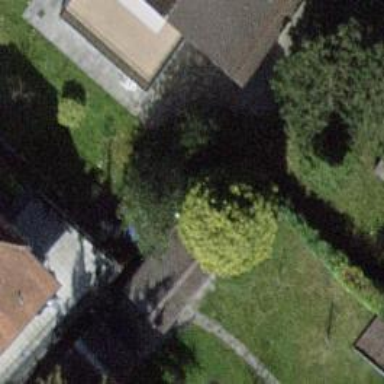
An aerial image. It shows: Urban tree with evergreen needle-leaved foliage.